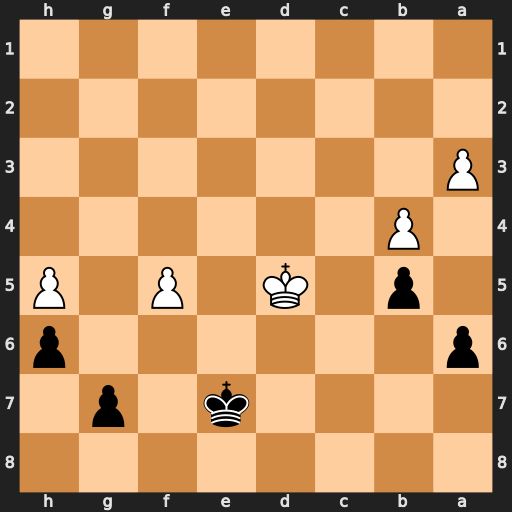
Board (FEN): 8/4k1p1/p6p/1p1K1P1P/1P6/P7/8/8
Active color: b
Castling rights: -
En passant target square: -
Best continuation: Kf6 Ke4 Kg5